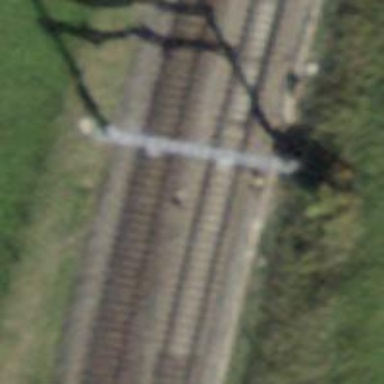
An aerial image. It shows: Railway switch.